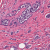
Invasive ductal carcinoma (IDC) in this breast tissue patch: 1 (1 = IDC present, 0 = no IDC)